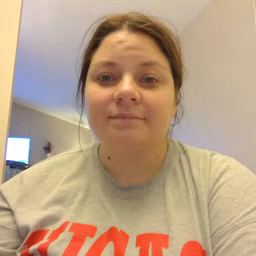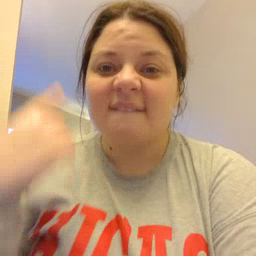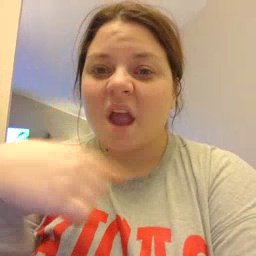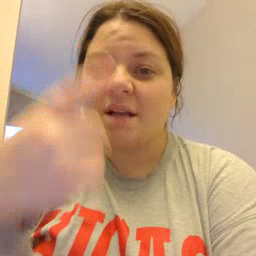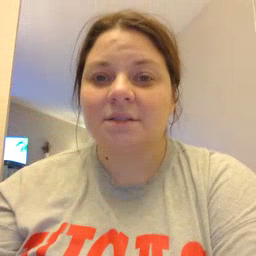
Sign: face